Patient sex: M
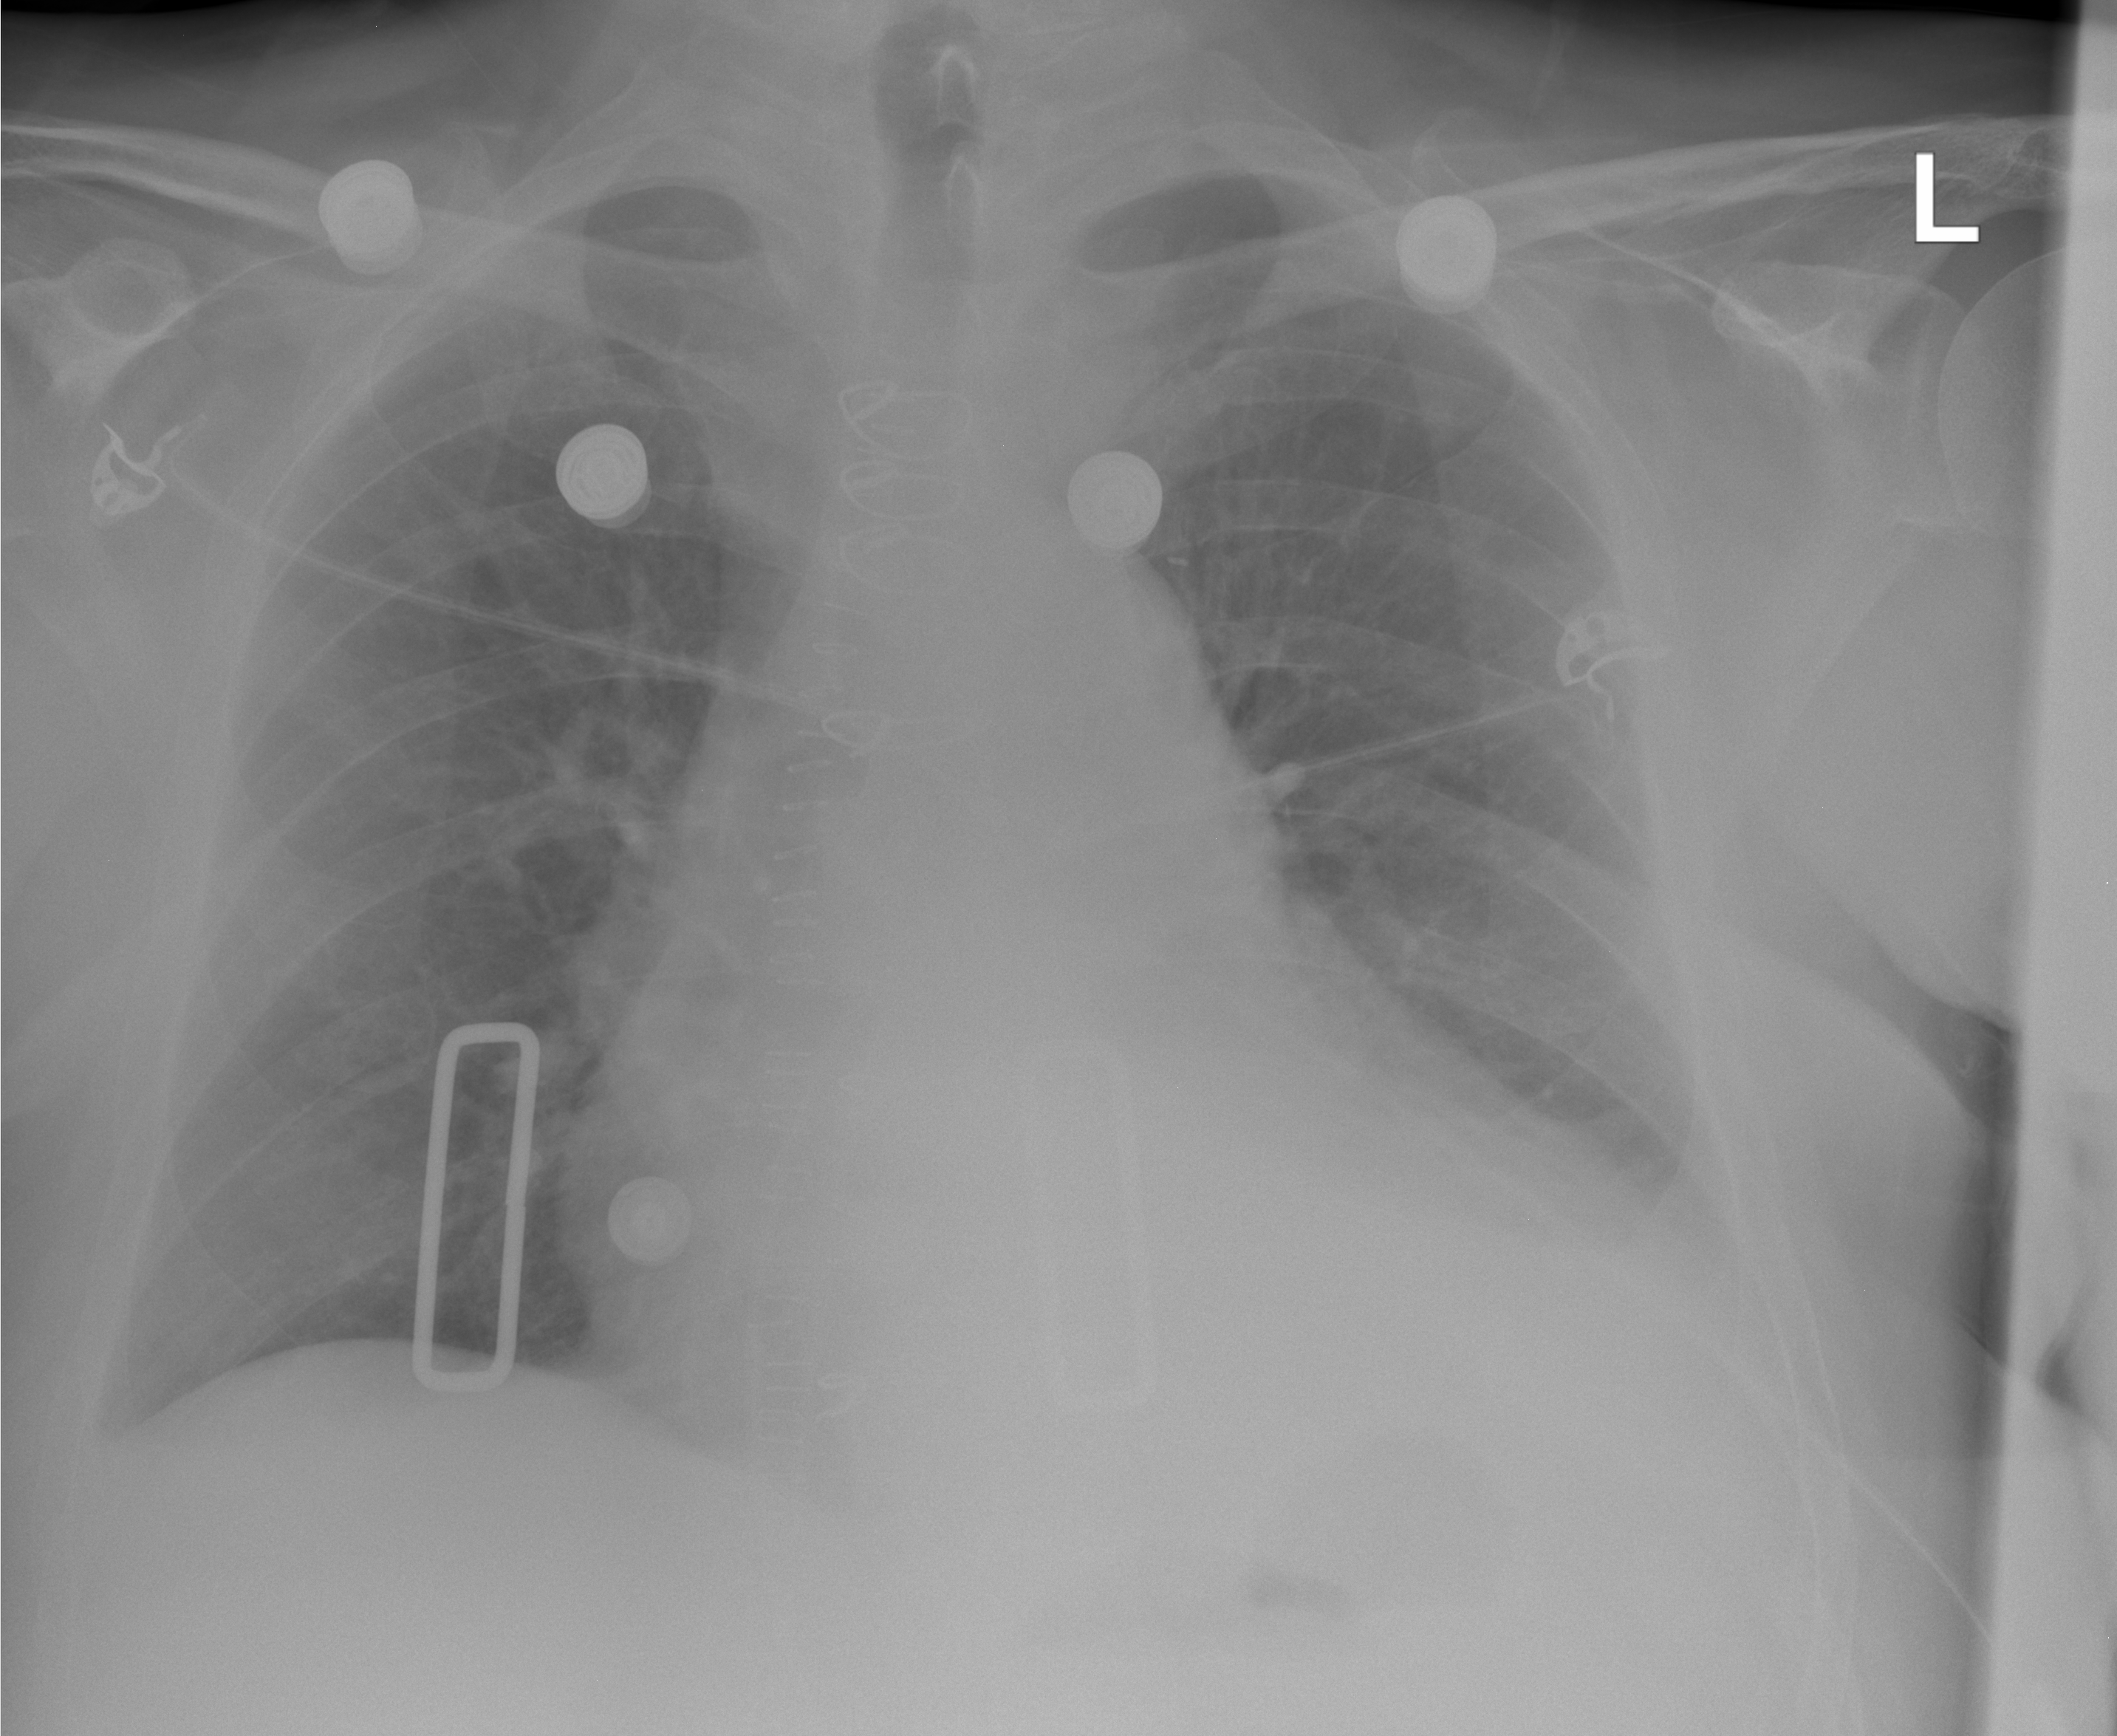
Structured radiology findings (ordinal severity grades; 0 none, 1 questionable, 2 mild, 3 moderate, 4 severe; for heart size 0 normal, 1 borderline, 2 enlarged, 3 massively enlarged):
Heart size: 2
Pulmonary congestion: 0
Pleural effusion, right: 0
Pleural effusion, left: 2
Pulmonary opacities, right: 0
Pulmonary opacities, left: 0
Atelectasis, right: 0
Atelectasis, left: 2